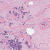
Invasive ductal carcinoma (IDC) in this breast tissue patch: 0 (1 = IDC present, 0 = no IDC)